Question: I'm creating 'List<ExpandoObject>', against a 'List<SomeClassA>'. i.e, dynamically creating object using expadoObject, and adding properties to it. I could easily get the required output, but my solution fails if 'List<SomeClassA>' has some complex properties, i.e, 'Address' field, etc. (for sample example
'''
class SomeClassA
{
string Name { get; set; }
string Age { get; set; }
Address address { get; set; }
}
class Address
{
string house { get; set; }
string city { get; set; }
}
'''
Which means for any item in 'List<SomeClassA>', there must me a property like 'address.house'. Since i'm in a loop, and property to be mapped can be either simple, or complex (like address). To handle this, i applied a check to know if it's a nested property, and created new expanoObject as dynamic, instead of simple property. something like:
'''
//assume:
string name = classAobj.Name; string address = classAobj.Address;
dynamic dynObj = new ExpandoObject();
var prop = dynObj as IDictionary<string, object>;
'''
in loop, if the property is simple (eg, name):
'''
prop[name] = classAobj.GetType().GetProperty("Name").GetValue(classAobj);
'''
if property is complex (eg, address):
'''
prop[address] = new ExpandoObject() as dynamic;
//then add its properties. but can't
'''
the point where i'm stuck is, i'm unable to get reference of this point: 'prop[address]'
is: how can i access this point and add properties to it dynamically, (i.e, house, city).
'PropertyInfro x = prop.GetType().GetProperty(address);' or 'FieldInfo f = prop.GetType().GetField(address);' returns null. While i can see it as 'new ExpandoObject' in debugging mode.

: How can i refer to dynamically created ExpandoObject, and add properties to it. the way i am adding simple properties to outer object.
I'd been through several SO posts, but nothing helped as scenario was always different.
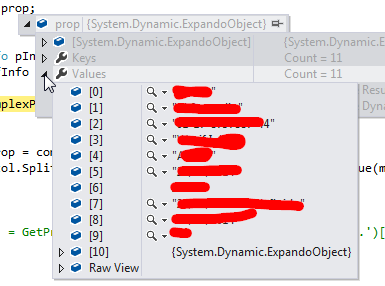
Answer: I figured it out. instead of 'PropertyInfro x = prop.GetType().GetProperty(address);', simply using 'prop[address]' was enough for reference. so, following is how it worked.
'''
dynamic complexProp = prop[address];
var innerProp = complexProp as IDictionary<string, object>;
innerProp[house] = "some value";
innerProp[city] = "some value";
'''